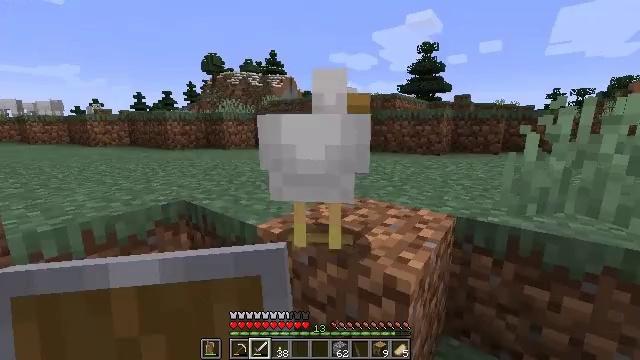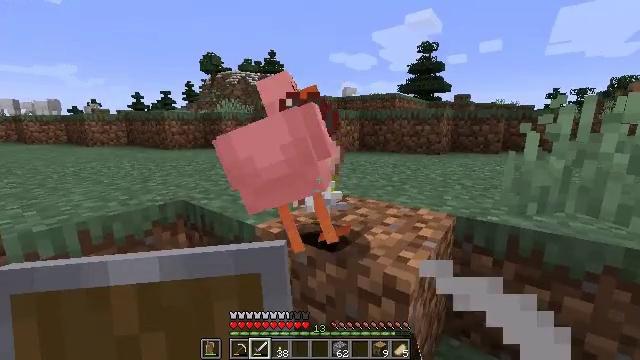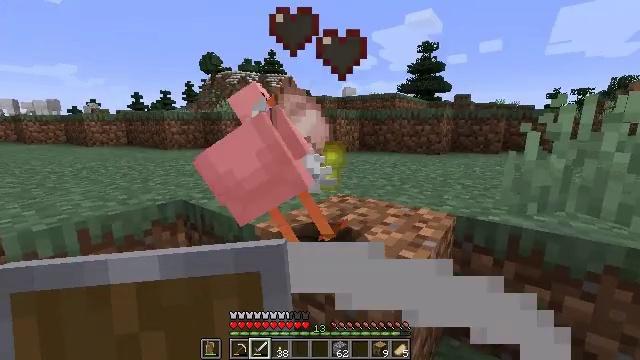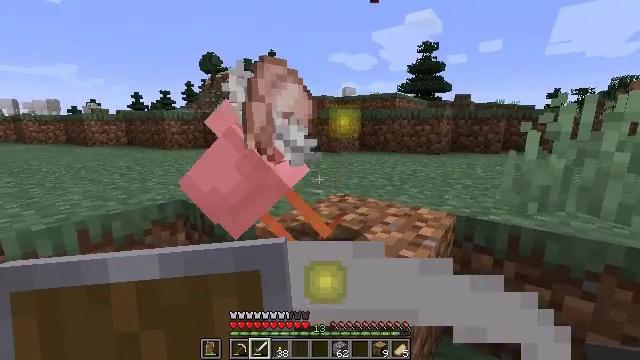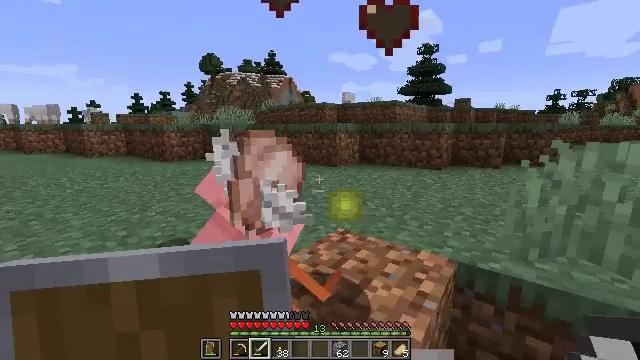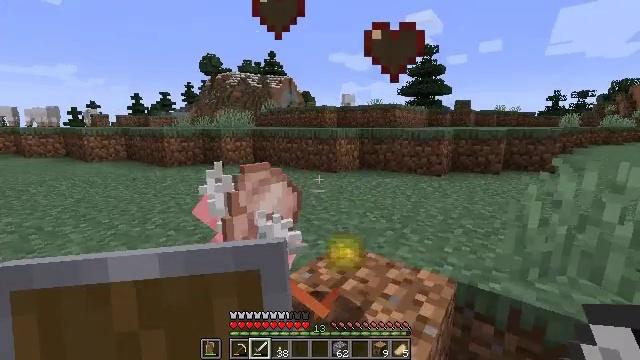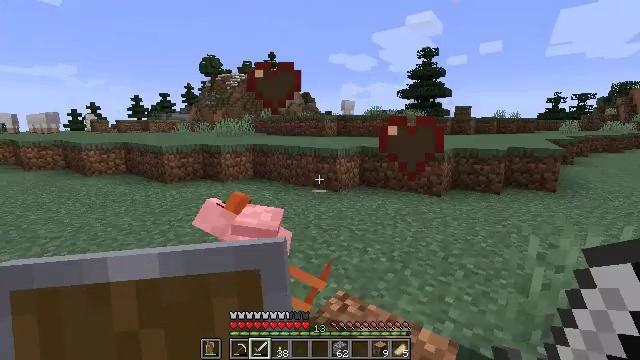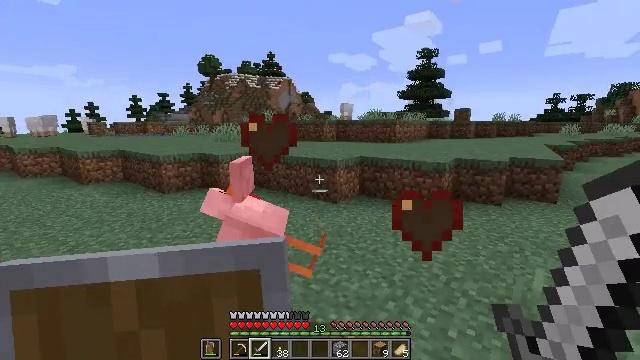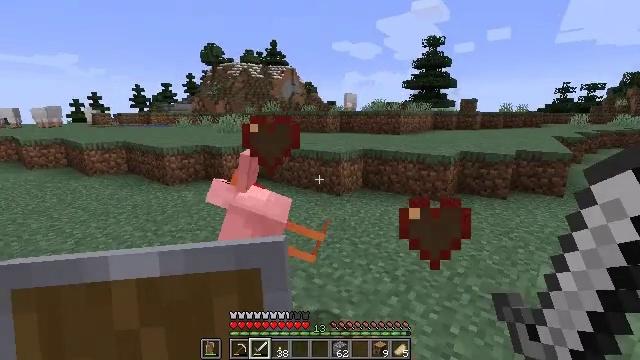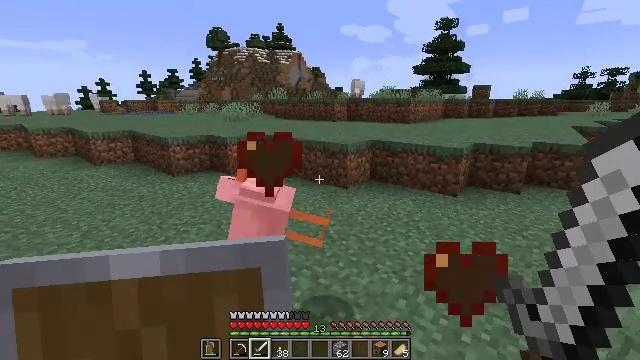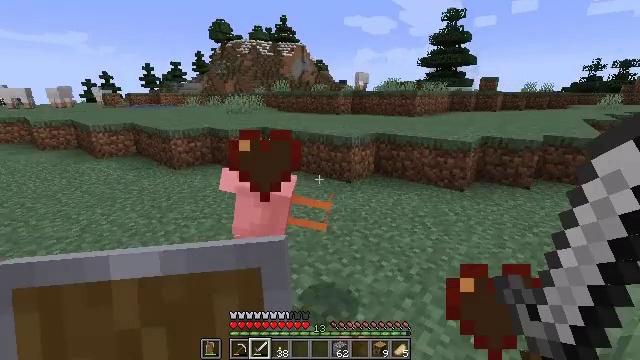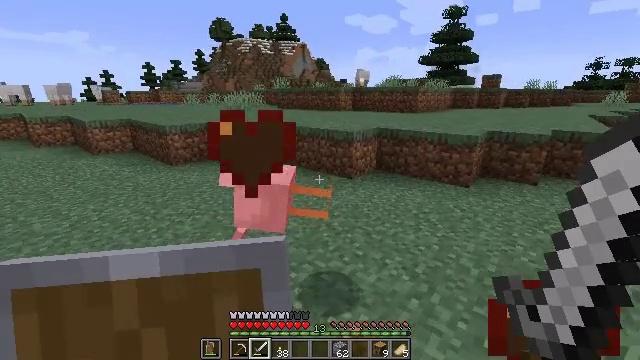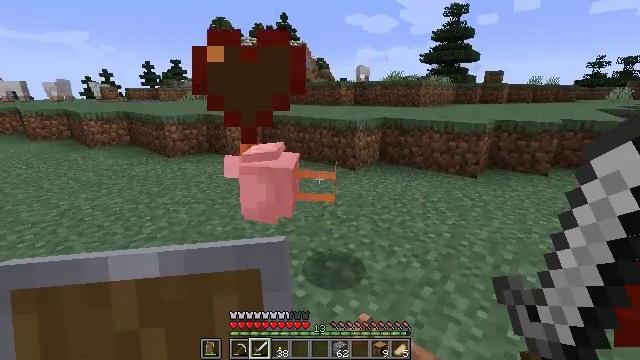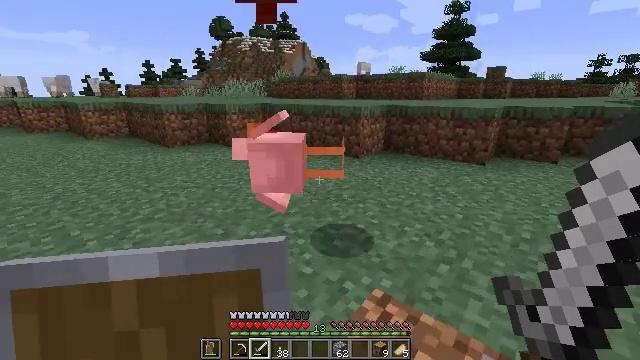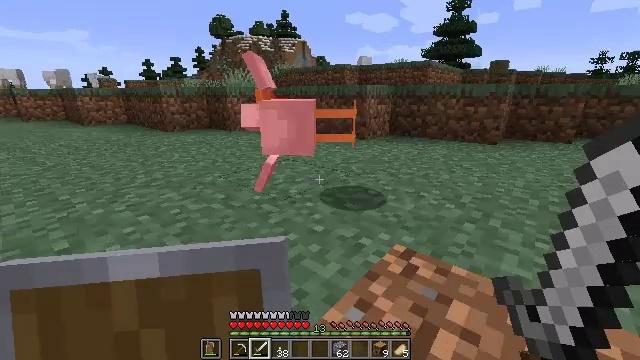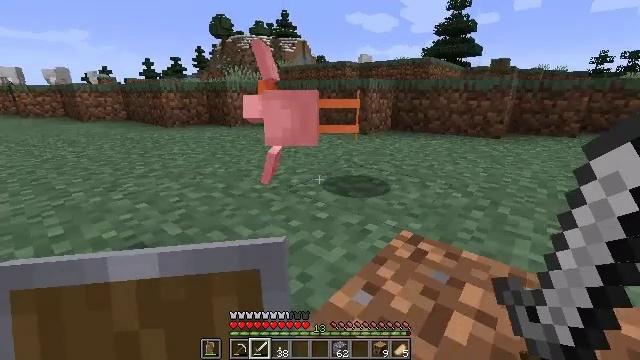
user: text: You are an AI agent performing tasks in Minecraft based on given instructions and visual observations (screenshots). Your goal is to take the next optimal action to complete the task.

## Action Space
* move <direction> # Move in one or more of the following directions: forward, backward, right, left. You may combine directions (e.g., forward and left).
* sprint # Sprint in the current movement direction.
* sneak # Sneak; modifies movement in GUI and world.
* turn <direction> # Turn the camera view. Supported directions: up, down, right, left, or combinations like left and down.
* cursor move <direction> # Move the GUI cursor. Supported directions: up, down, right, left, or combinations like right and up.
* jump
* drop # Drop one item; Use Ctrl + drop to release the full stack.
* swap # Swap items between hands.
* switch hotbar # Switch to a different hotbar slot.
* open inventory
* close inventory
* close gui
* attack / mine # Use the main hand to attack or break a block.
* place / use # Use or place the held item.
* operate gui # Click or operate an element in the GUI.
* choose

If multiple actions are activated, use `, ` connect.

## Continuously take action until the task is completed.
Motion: motion action
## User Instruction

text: Kill the sheep.
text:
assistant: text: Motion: no_op
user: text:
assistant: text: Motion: no_op
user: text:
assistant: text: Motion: no_op
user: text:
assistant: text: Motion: move forward, jump
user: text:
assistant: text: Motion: move forward, jump
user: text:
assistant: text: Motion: move forward, jump
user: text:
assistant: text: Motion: move forward, jump
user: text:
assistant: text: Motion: move forward, turn down, jump
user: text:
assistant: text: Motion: move forward, turn left and down, jump
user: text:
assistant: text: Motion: move forward, turn down
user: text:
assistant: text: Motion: move forward
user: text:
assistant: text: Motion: move forward
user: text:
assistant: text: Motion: move forward
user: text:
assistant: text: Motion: move forward
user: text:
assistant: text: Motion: move forward
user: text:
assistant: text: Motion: move forward
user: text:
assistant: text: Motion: no_op
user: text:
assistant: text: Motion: no_op
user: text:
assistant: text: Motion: turn left
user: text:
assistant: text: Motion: turn left and down
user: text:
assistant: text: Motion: turn left
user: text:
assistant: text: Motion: move forward, sprint, turn left
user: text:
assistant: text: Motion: move forward, sprint, turn left
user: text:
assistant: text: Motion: move forward, sprint, jump
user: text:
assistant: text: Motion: move forward, sprint, turn left, jump
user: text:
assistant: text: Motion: move forward, sprint, turn left, jump
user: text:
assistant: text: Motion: move forward, sprint, turn left, jump
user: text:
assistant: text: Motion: move forward, sprint, jump
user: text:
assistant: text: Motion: move forward, sprint, jump
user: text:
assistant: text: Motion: move forward, sprint, jump